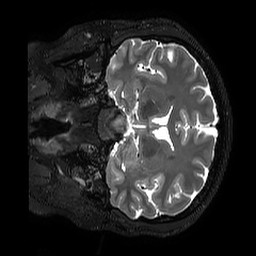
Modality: T2w
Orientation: coronal
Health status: ill
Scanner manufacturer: philips
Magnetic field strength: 3 T
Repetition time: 2.5 s
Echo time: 0.331 s